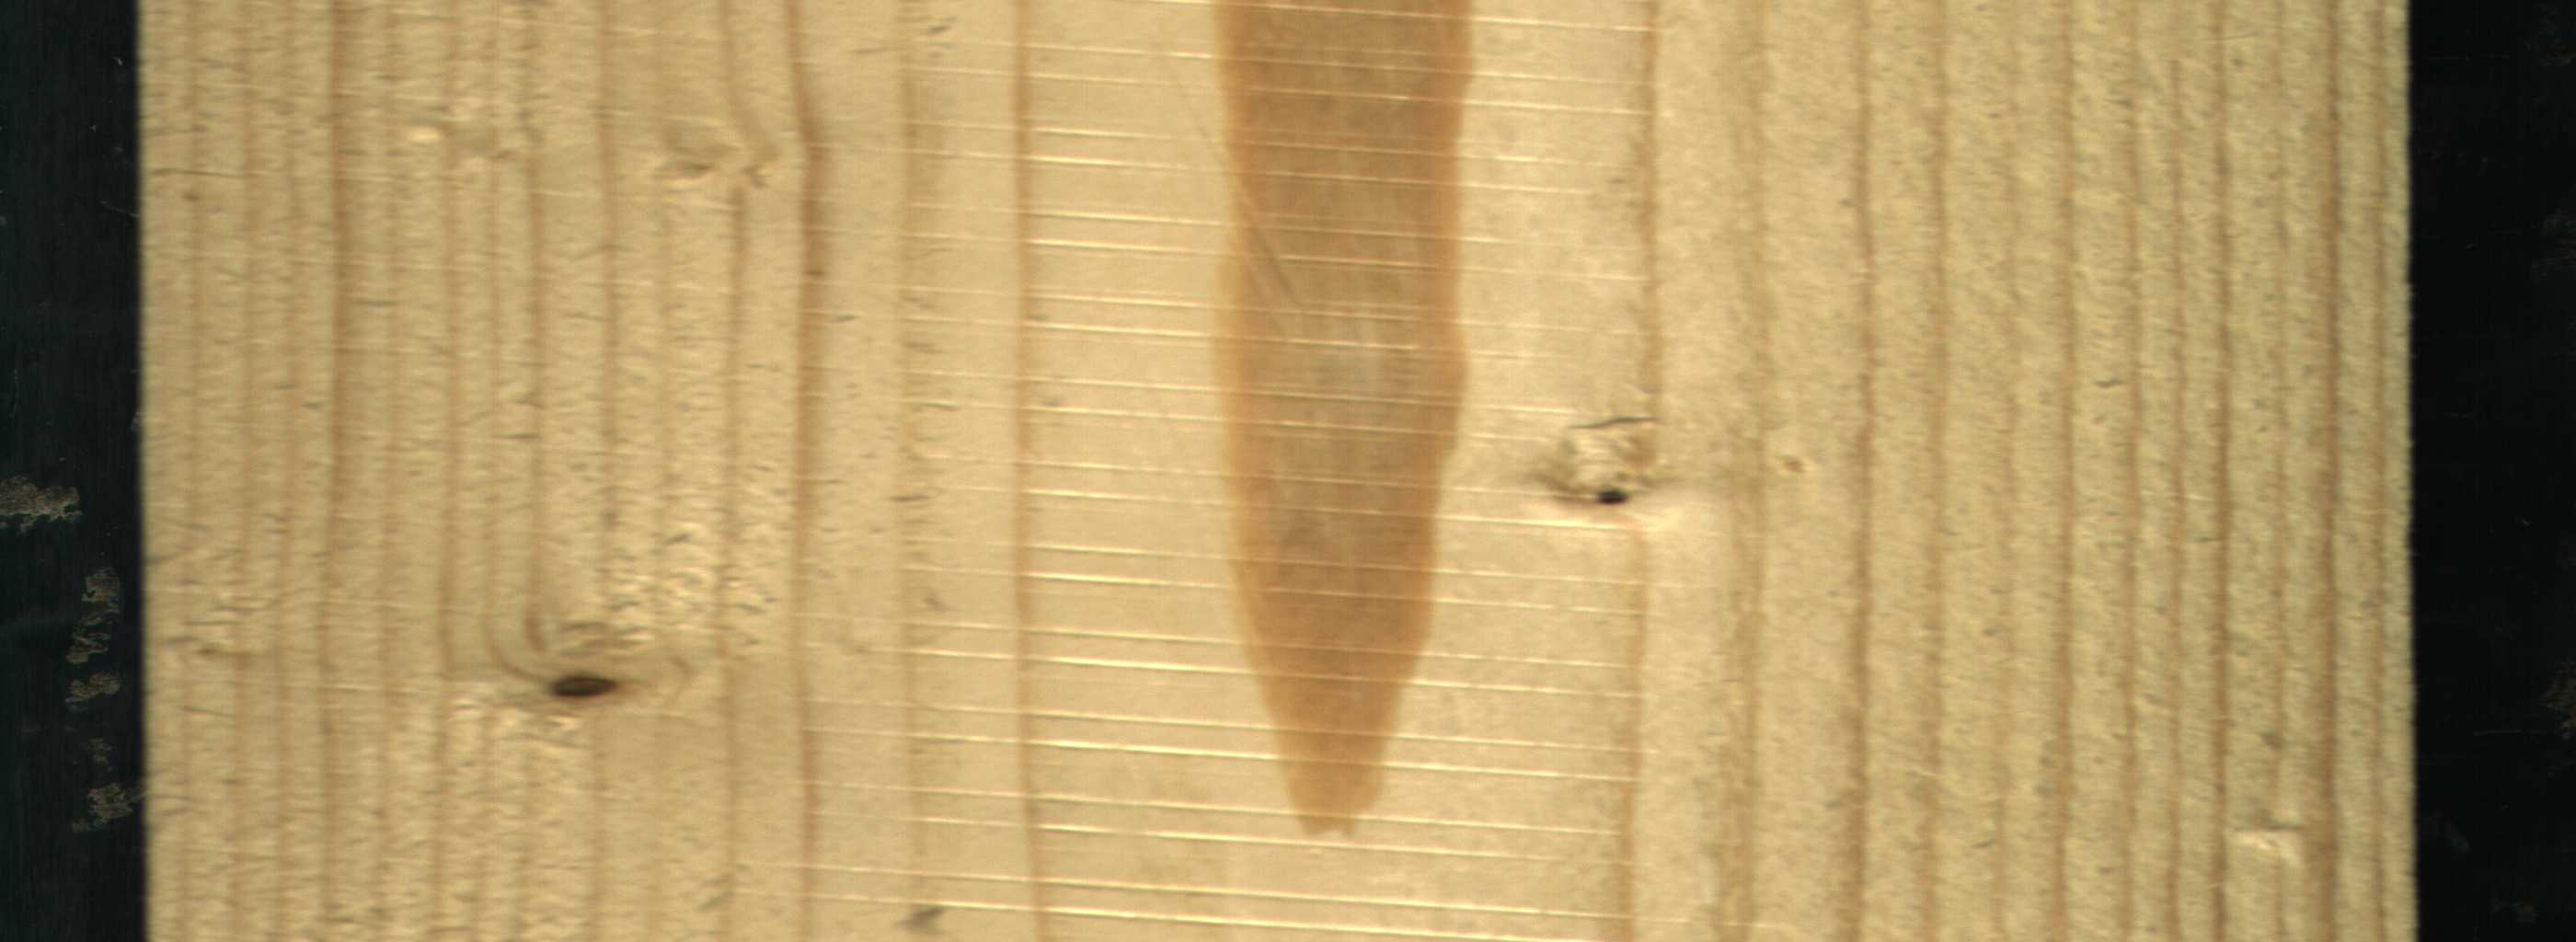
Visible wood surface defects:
Dead_Knot
Dead_Knot